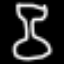
Label: hourglass